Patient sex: F
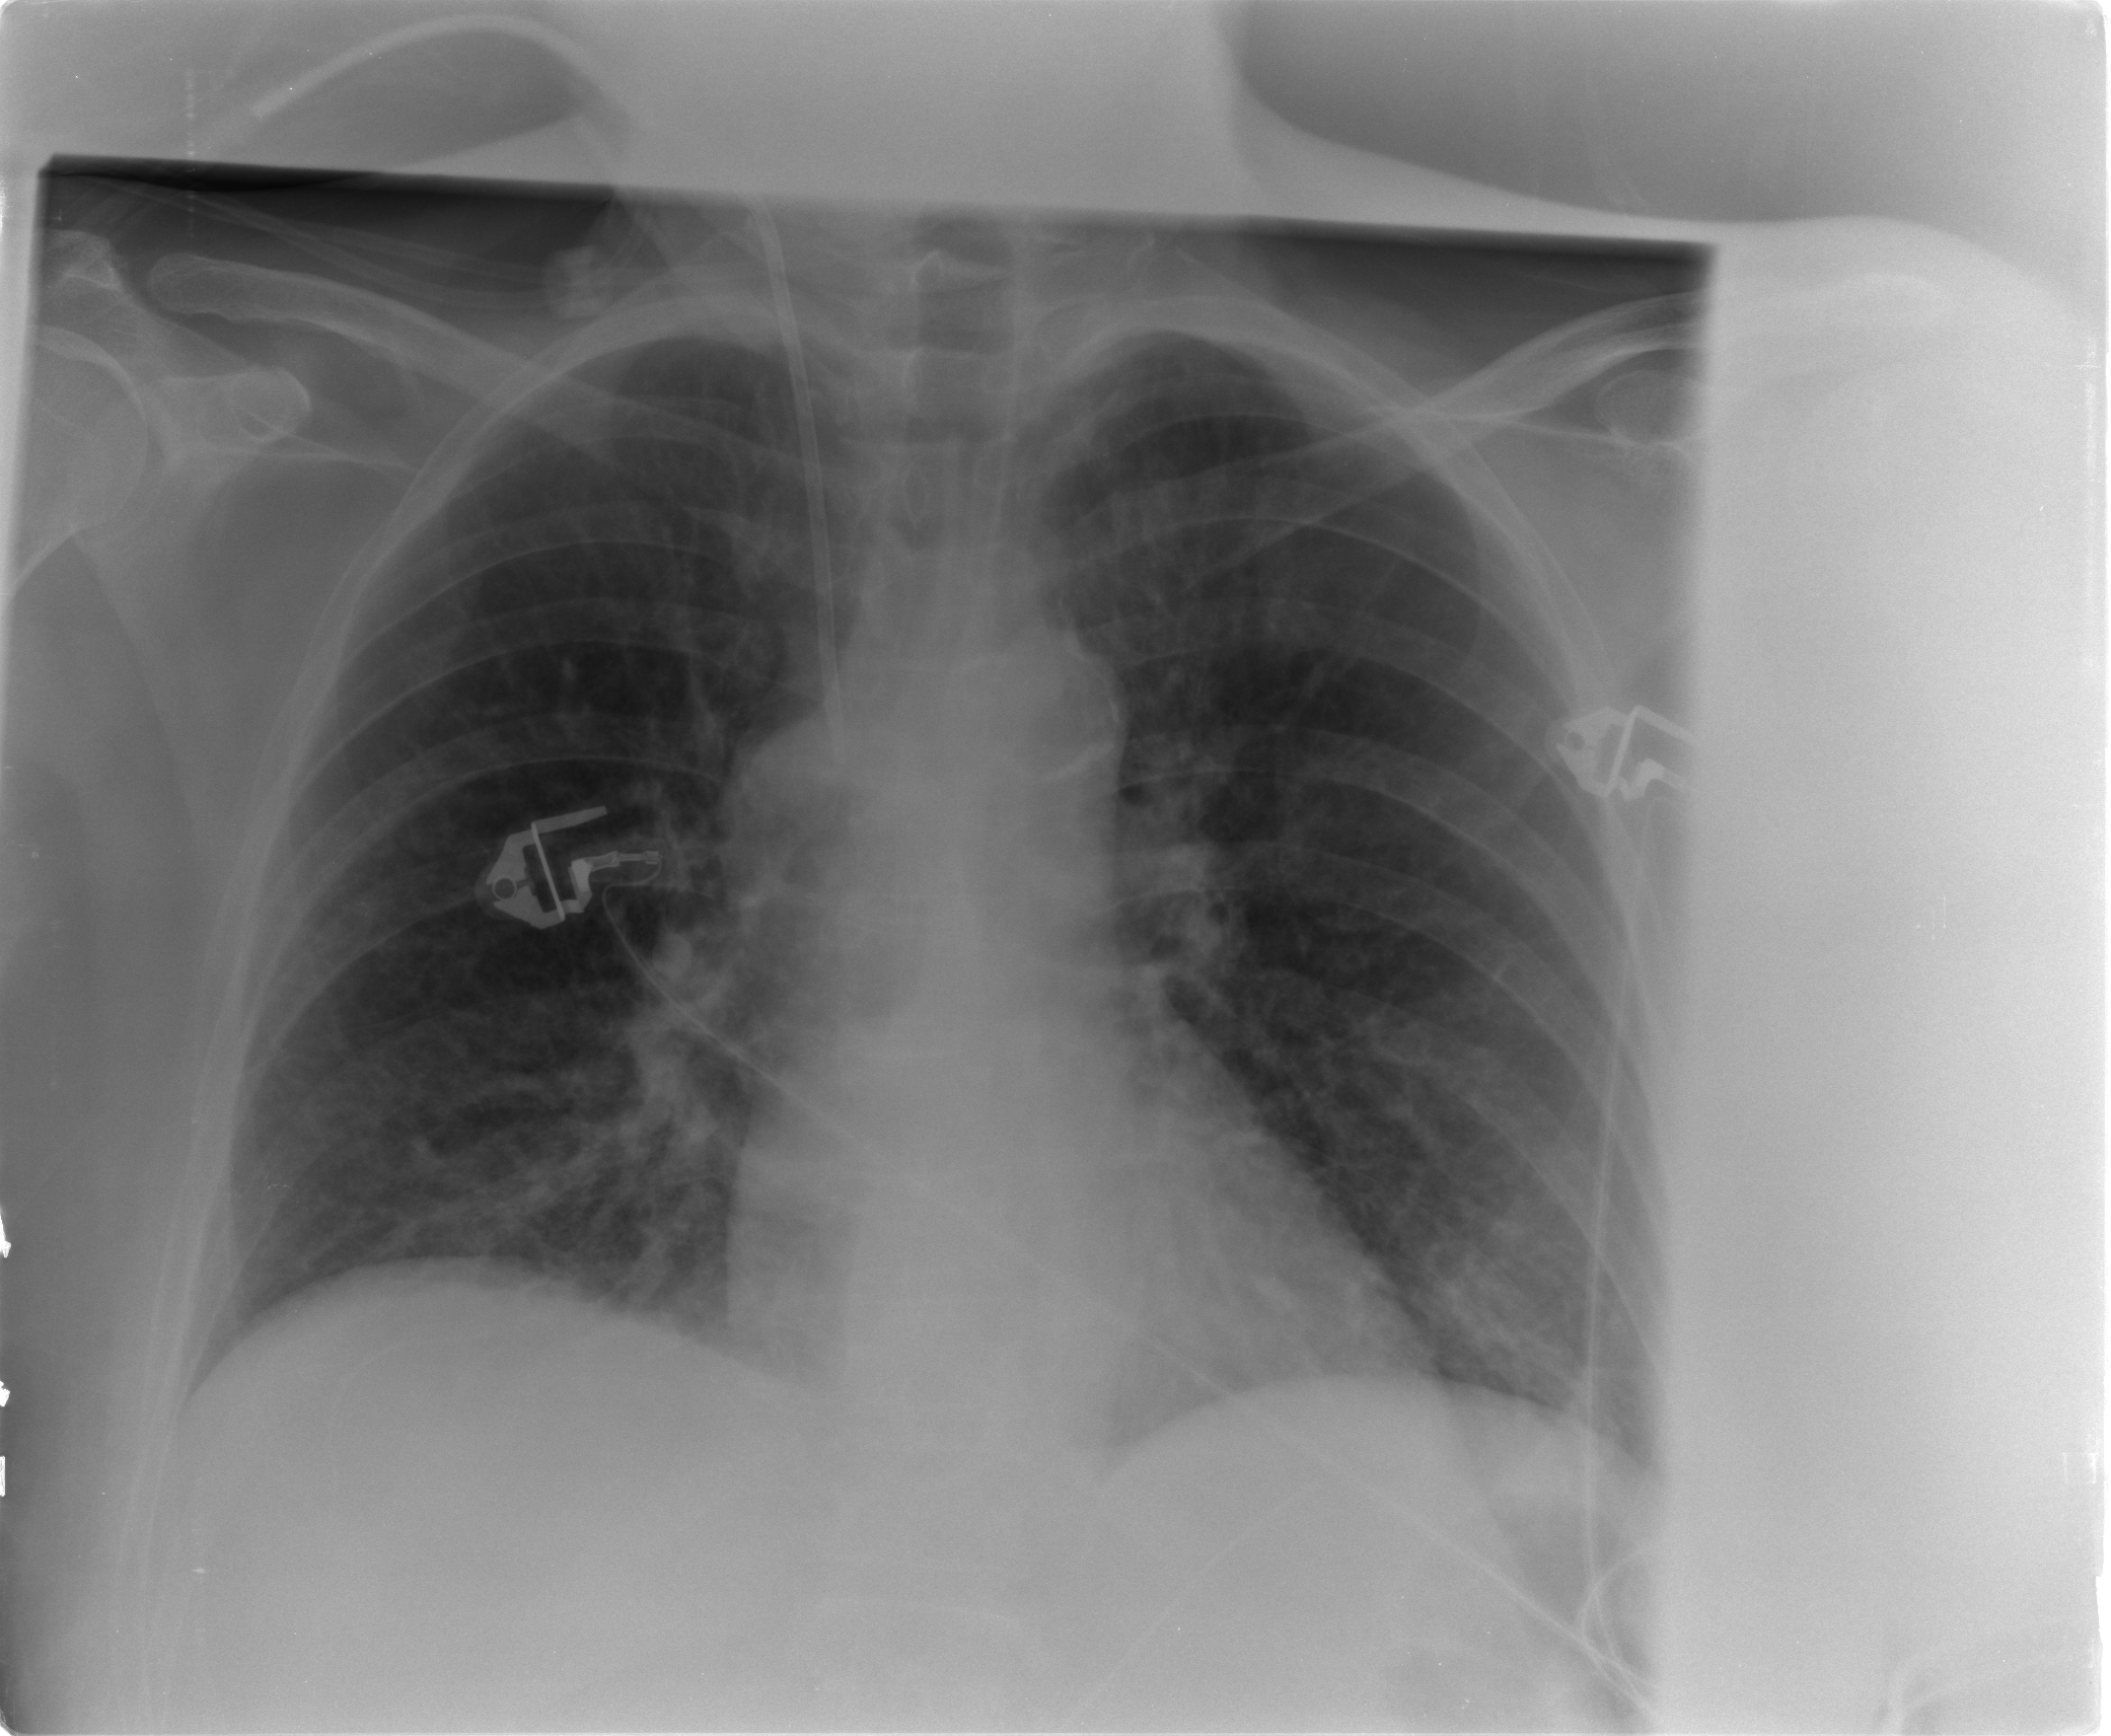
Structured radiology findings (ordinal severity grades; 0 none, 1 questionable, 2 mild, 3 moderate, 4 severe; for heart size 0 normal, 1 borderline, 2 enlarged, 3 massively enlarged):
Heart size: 0
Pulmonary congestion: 2
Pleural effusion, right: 0
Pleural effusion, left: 0
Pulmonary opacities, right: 0
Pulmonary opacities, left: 0
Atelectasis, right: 1
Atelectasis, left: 0